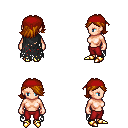
a pixel art fantasy rpg character, female body template, human, light skin, black tattered cape, red pants, brunette swoop hairstyle, red bandana, gold boots, four views (front, back, left, right), 2x2 character sprite sheet, small pixel art, hard edges, no anti-aliasing